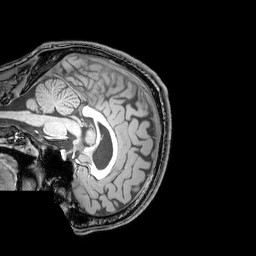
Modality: T1w
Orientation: sagittal
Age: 24
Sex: male
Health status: healthy
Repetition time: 0.081 s
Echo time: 0.037 s